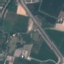
Label: Highway